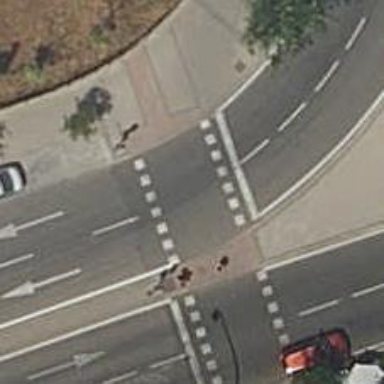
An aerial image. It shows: Crossing with traffic signals.